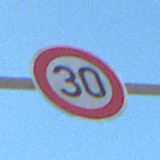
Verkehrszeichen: Geschwindigkeit30
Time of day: Midday
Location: Outdoor (Urban)
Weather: Clear
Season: NotSpecified
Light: Natural